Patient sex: M
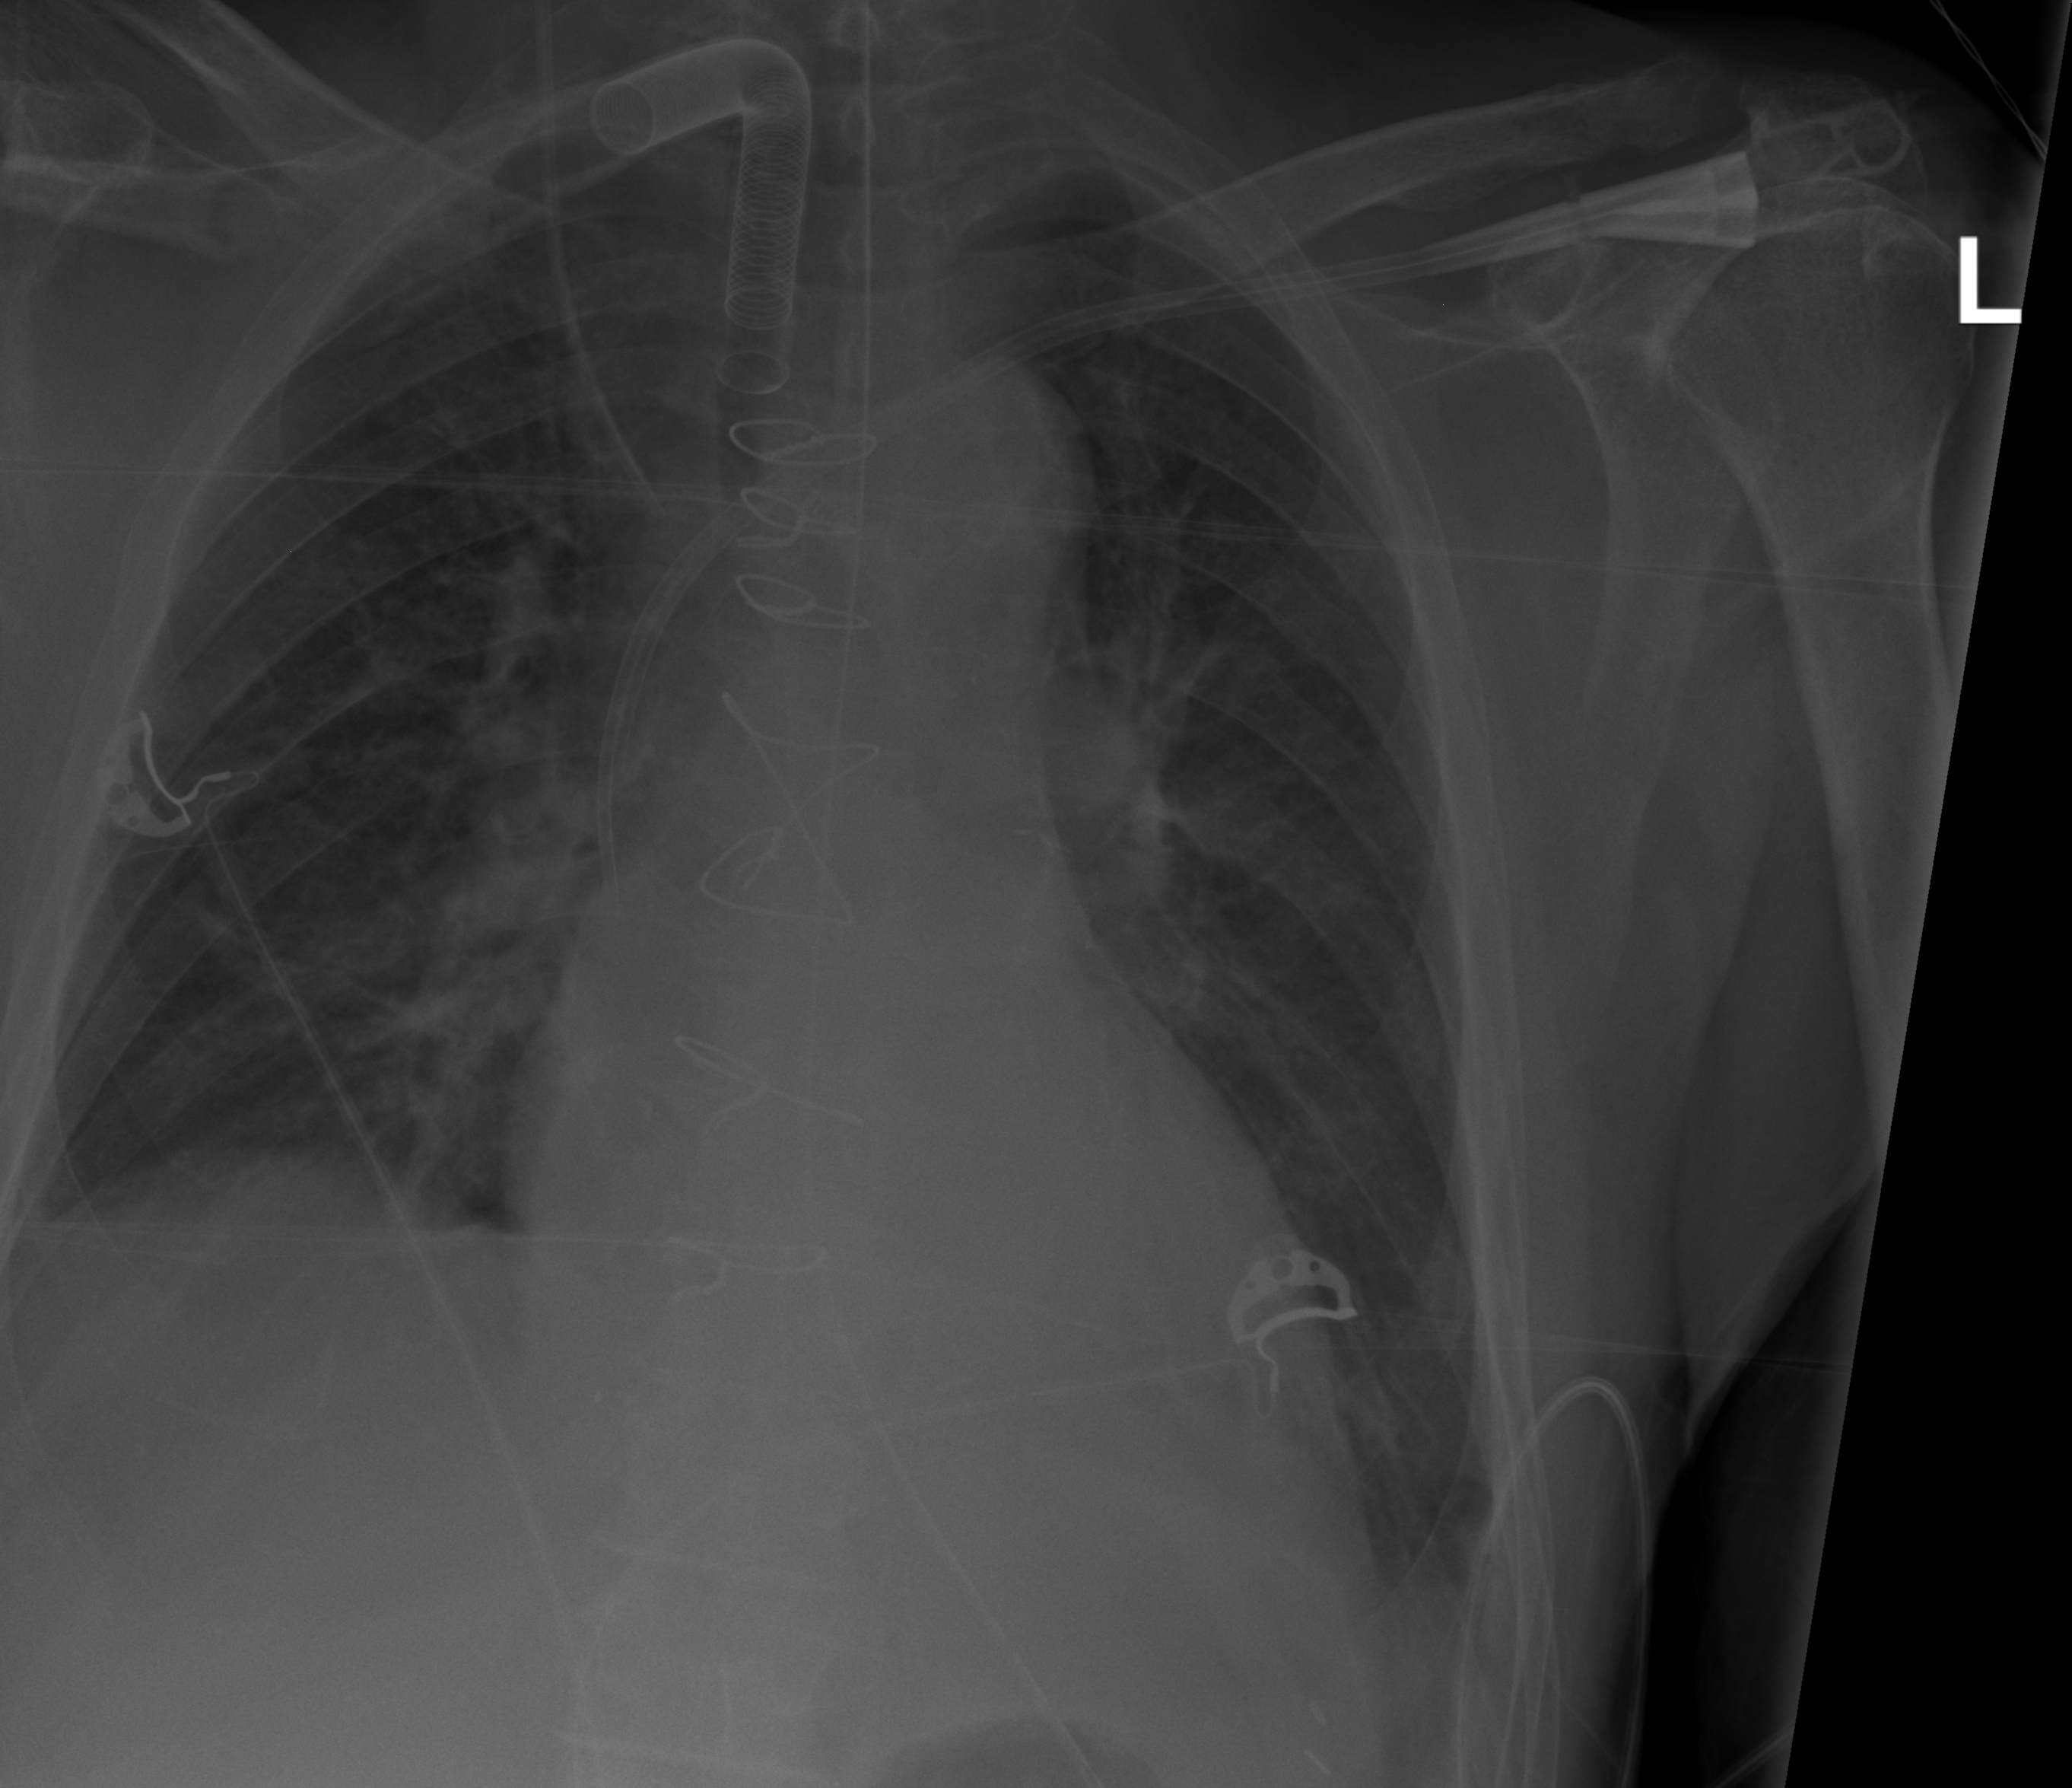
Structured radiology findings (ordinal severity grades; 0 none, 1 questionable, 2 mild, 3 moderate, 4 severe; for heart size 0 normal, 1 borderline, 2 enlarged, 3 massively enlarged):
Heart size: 2
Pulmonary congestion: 1
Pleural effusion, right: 1
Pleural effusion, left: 1
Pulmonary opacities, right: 1
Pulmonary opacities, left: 0
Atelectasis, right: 2
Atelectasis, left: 1